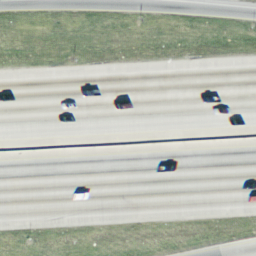
Label: freeway